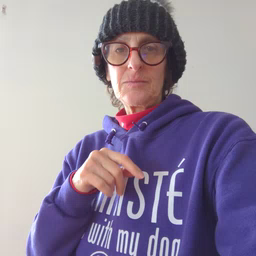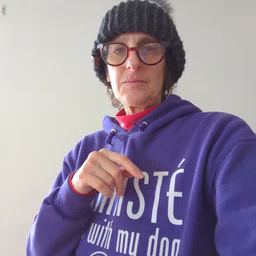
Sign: cute